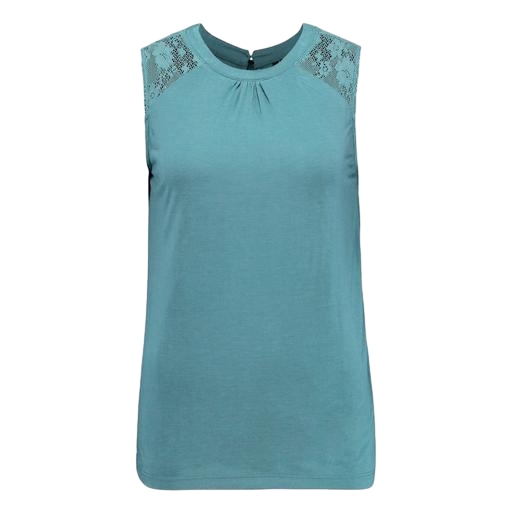
teal tank top, sleeveless top lace, turquoise tank top, white background